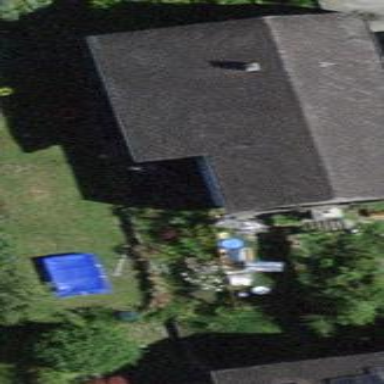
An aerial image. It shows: Simple house.